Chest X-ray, PA view. Patient: 31 years old, sex M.
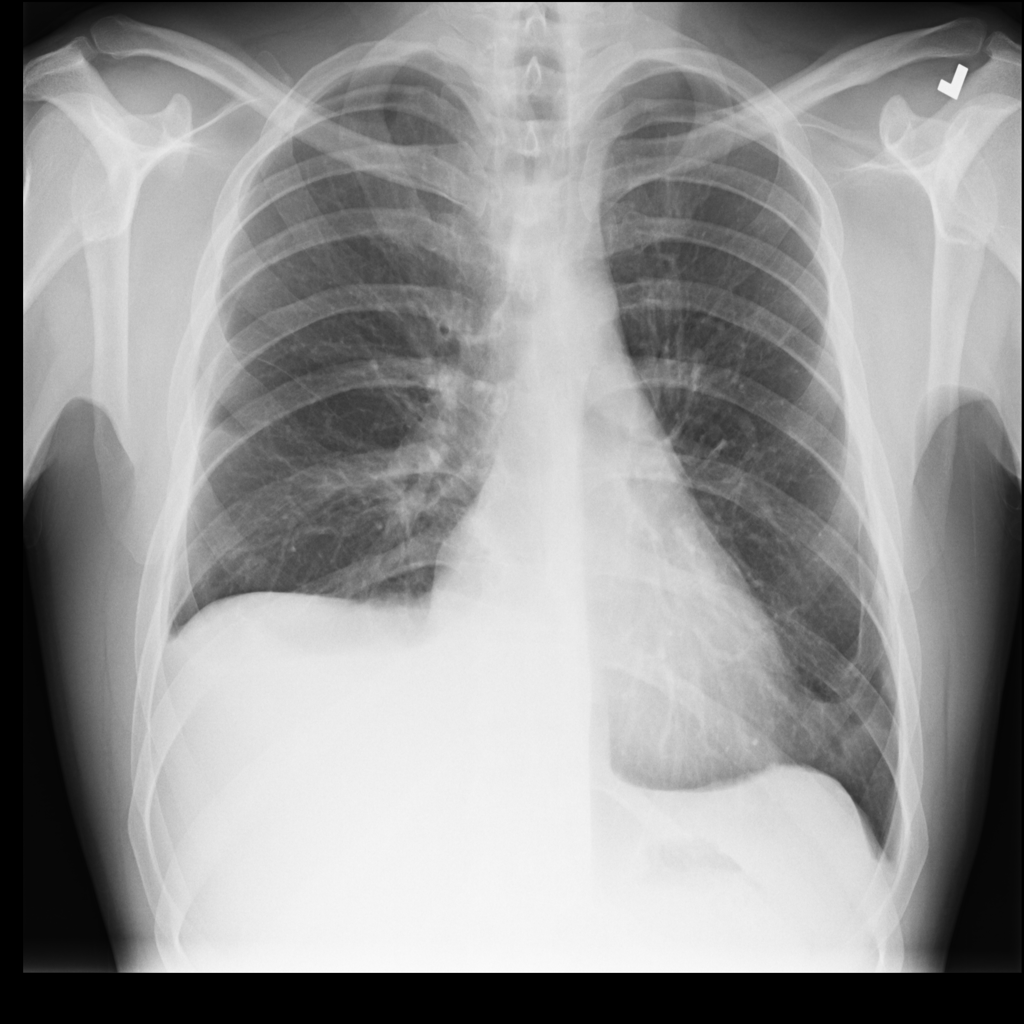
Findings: Effusion